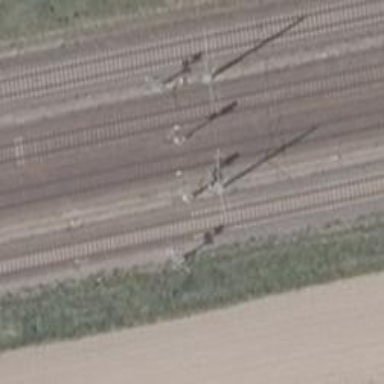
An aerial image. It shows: Railway signal.